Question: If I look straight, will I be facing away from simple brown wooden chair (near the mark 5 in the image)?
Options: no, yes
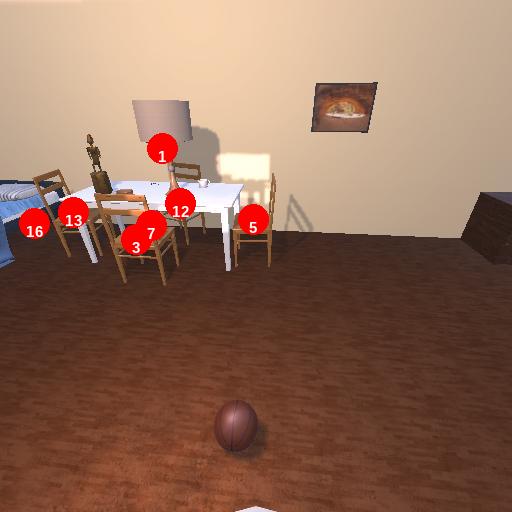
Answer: no